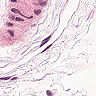
Metastatic tissue present: no